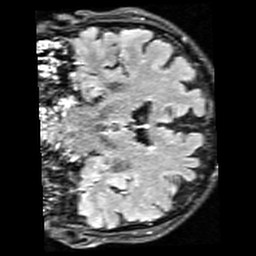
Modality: FLAIR
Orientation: coronal
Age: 80
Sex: male
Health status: healthy
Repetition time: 12 s
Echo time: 0.095 s